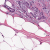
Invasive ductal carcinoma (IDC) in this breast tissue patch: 0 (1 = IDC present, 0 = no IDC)